Question: I am very new to Paypal IPN, and just understand some concept.
Today, while working i found something strange.
I have paid using my personal (buyer) account then i got transactionId = xxxxxxxxxx (the unique code given by sandbox)
Then i have check my IPN History from "Seller" account and i found that for the transaction i did using my buyer account, the unique key generated is different in IPN, it is something like yyyyyyyyy instead of xxxxxxx(which I got when I did transaction).
Isn't it something wrong with me or some settings needs to do for IPN.
I have set IPN url and enable it in my "Seller" account.
Can anyone please help me.
Is this something wrong with my undestanding????
Please see image for more details.
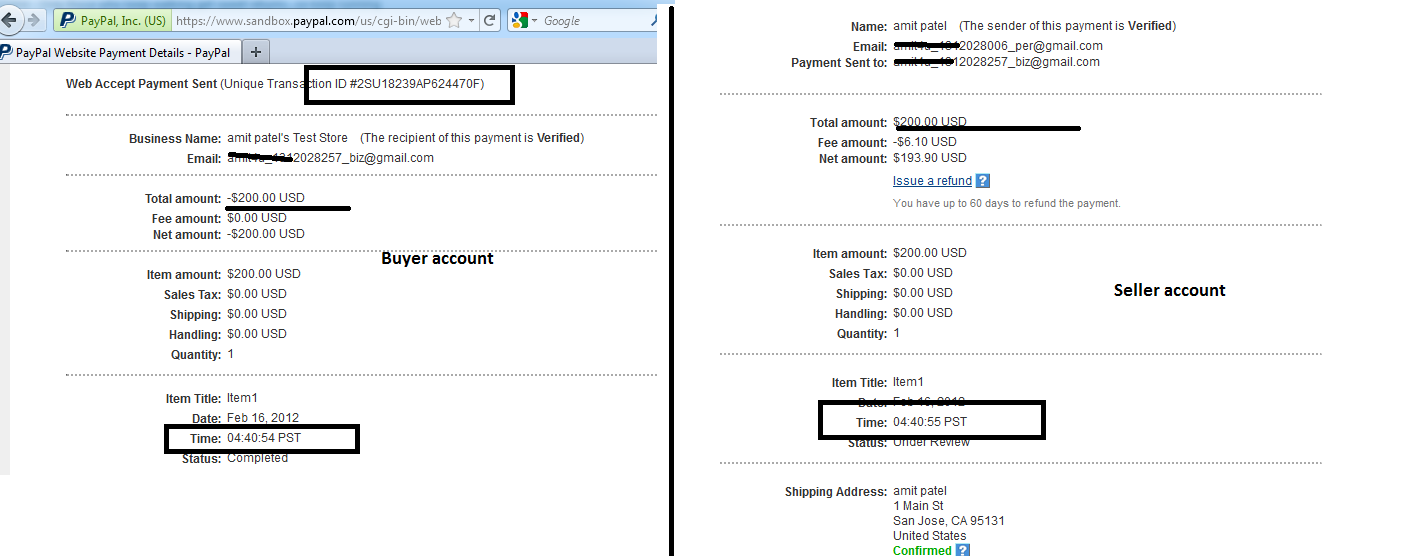
Answer: The transaction ID for a buyer (debit) is different from the tranaction ID for a seller (credit). This is intended.